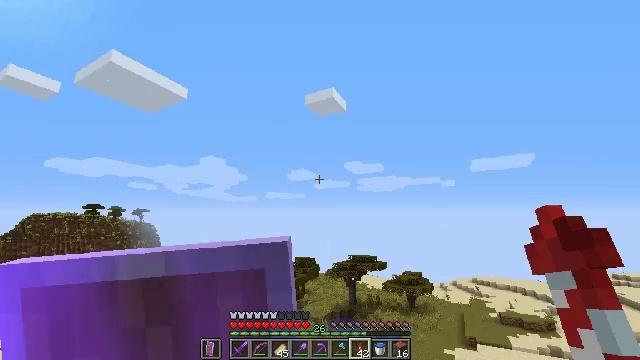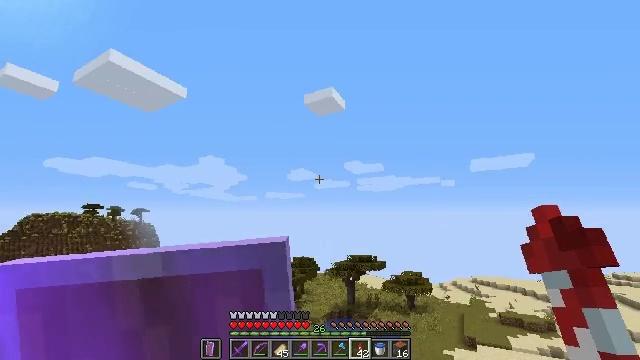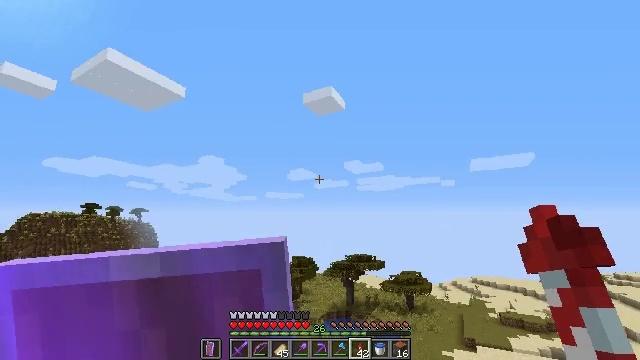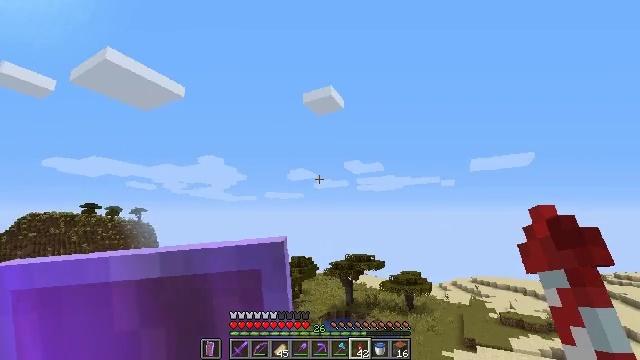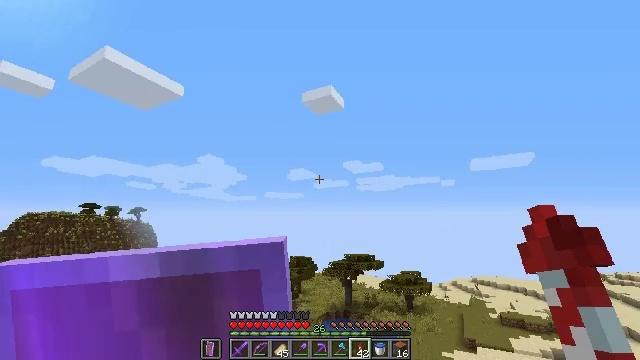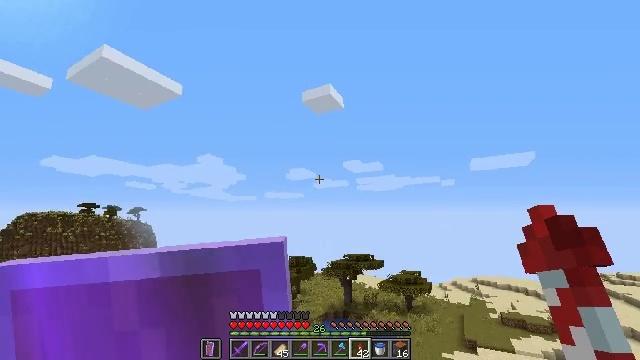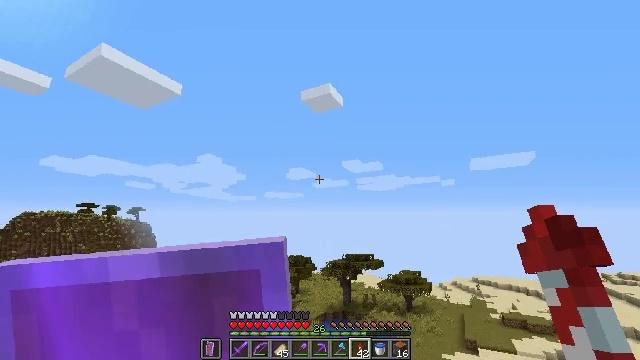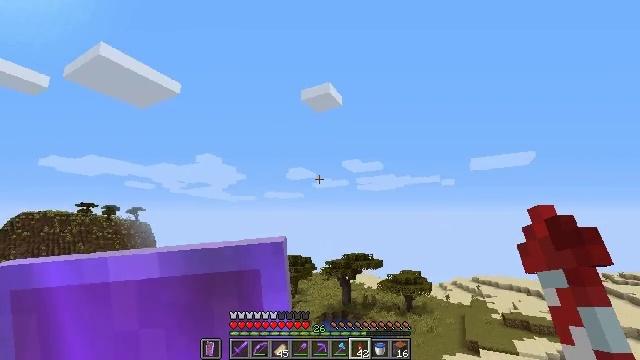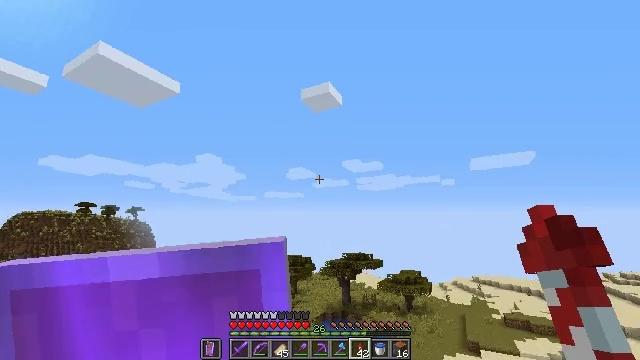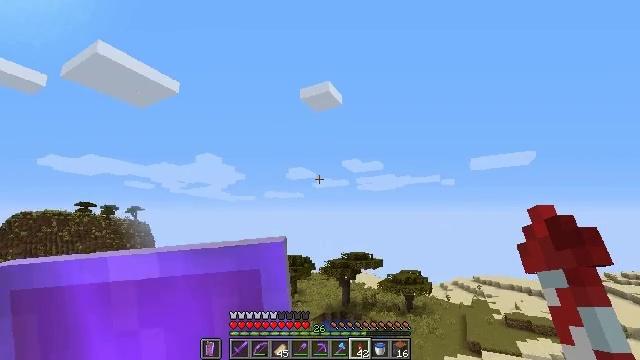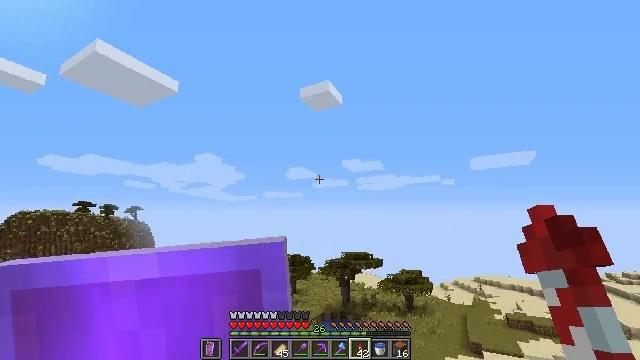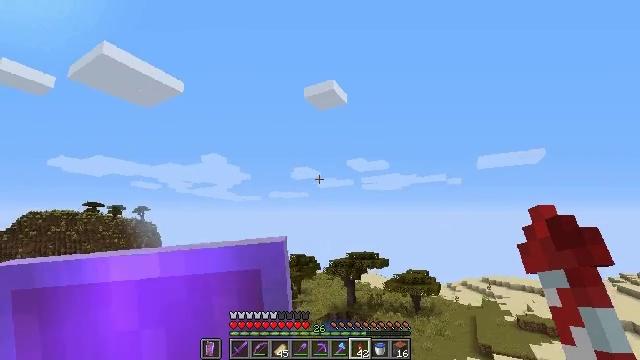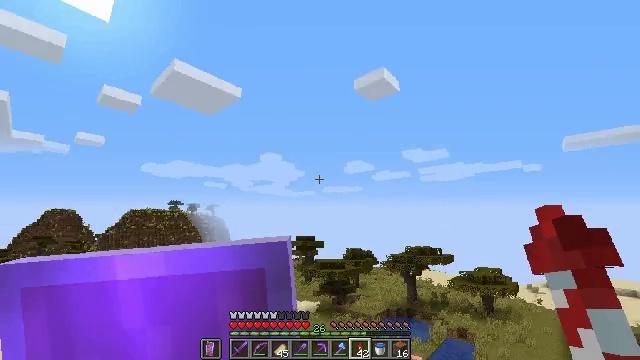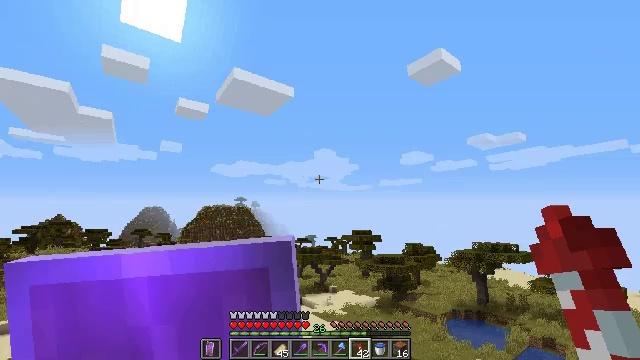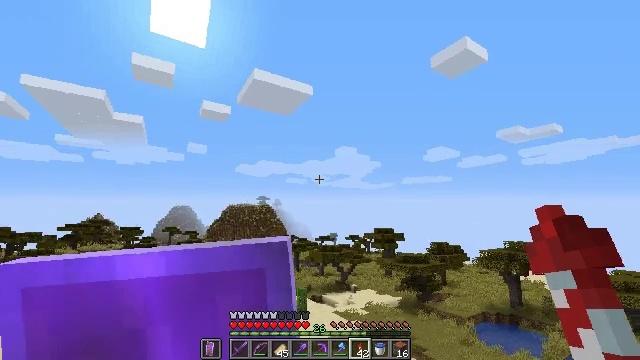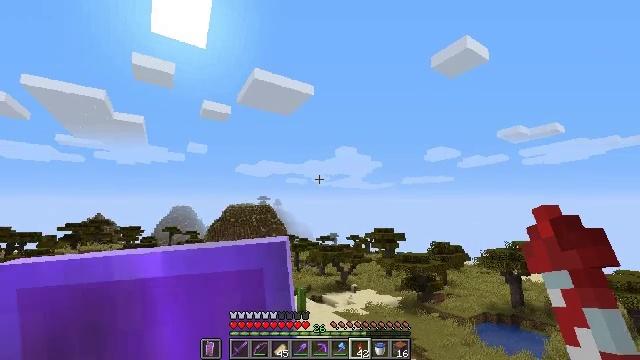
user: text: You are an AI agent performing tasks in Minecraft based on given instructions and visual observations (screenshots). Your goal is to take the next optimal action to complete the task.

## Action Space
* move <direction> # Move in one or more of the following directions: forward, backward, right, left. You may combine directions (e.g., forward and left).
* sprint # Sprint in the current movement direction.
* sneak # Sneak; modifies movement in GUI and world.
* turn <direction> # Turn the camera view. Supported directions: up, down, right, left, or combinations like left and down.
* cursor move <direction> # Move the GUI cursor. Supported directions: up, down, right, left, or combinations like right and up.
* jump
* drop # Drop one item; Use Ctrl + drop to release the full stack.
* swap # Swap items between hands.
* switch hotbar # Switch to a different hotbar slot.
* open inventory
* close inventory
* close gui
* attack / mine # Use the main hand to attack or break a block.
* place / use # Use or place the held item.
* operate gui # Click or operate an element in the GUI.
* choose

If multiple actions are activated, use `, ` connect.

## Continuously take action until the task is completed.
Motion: motion action
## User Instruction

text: drop acacia leaves
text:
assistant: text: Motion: no_op
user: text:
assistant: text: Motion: no_op
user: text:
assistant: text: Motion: no_op
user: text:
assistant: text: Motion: no_op
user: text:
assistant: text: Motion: no_op
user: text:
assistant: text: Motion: no_op
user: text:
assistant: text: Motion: no_op
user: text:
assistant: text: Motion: no_op
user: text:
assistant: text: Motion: no_op
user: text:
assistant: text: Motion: no_op
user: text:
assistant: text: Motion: turn left
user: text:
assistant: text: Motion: turn left and down
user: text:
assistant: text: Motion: turn left and down
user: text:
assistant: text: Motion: turn left
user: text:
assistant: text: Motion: no_op
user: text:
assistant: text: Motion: no_op
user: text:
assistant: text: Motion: no_op
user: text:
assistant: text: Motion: no_op
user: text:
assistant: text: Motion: no_op
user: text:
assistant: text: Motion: no_op
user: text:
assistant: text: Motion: no_op
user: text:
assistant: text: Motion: no_op
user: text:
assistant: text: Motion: no_op
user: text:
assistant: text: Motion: no_op
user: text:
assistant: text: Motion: no_op
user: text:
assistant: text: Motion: no_op
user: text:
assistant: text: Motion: no_op
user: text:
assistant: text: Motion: no_op
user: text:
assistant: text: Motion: no_op
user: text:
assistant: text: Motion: no_op